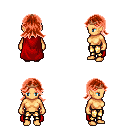
a pixel art fantasy rpg character, female body template, human, tanned skin, red cape, gold greaves, red loose hair, bronze tiara, four views (front, back, left, right), 2x2 character sprite sheet, small pixel art, hard edges, no anti-aliasing